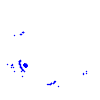
Particle: pion